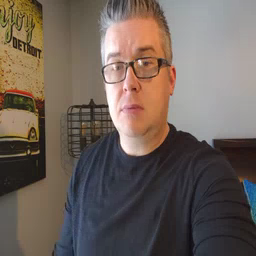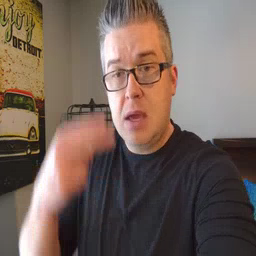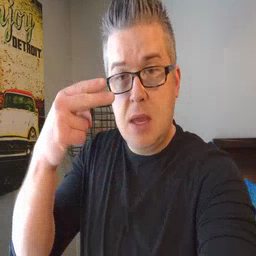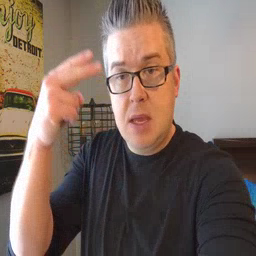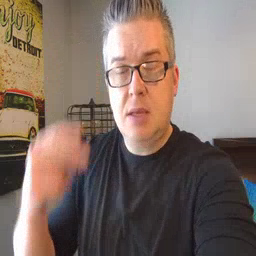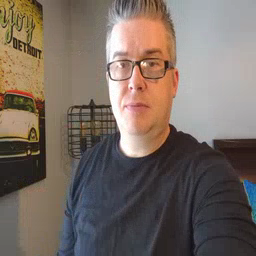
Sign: high